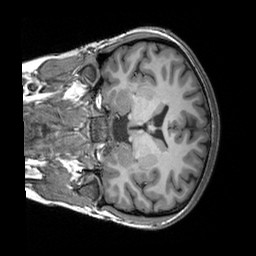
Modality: T1w
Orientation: coronal
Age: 18
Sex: female
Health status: healthy
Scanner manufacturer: siemens
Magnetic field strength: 3 T
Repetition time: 2.3 s
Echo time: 0.00303 s